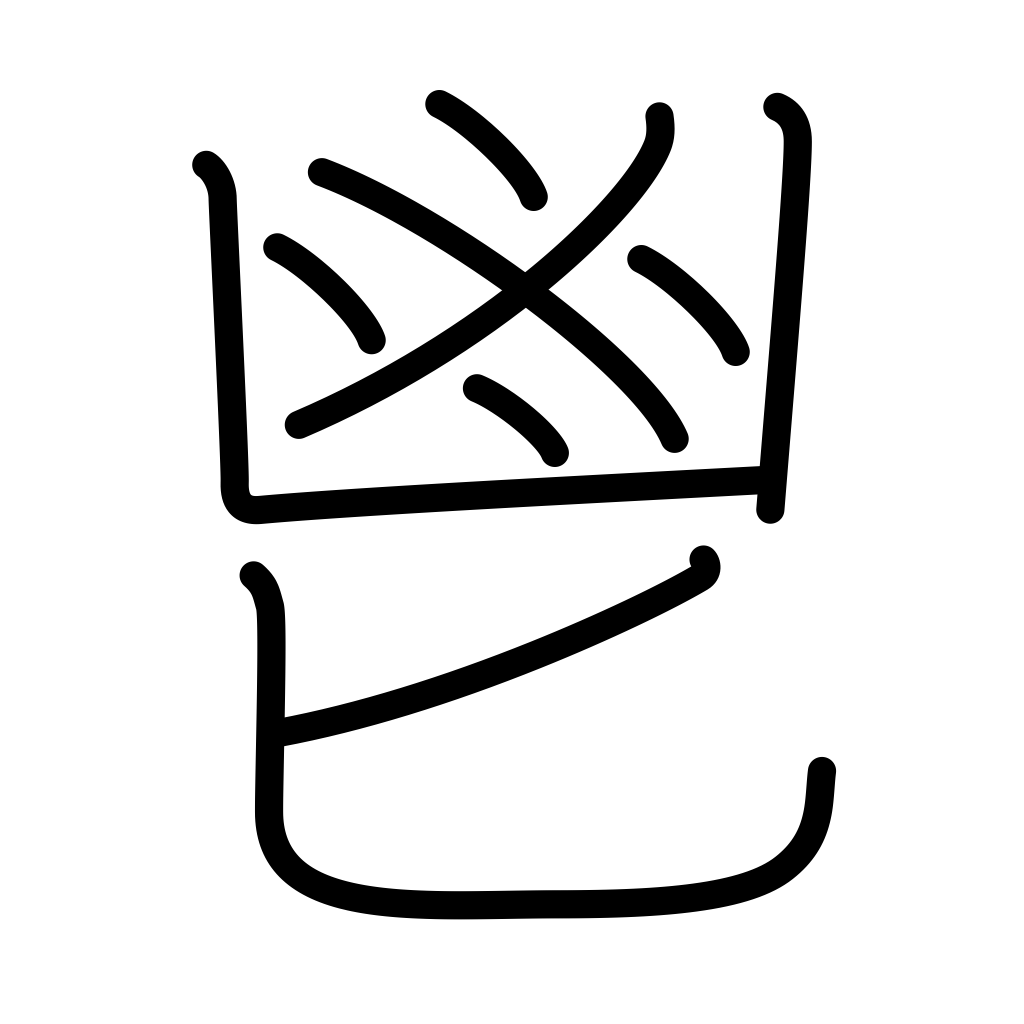
Meaning: fragrant herbs, spiced liqueur, grow, spread